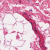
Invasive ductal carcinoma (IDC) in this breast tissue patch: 0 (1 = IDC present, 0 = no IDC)